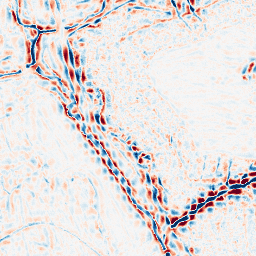
Category: wavelet
Decomposition family: wavelet_biorthogonal
Decomposition parameters: wavelet: bior5.5
level: 3
Upsampling method: sinc_blackman
Upsampling parameters: scale: 2
kernel_size: 16
Upsampling scale: 2